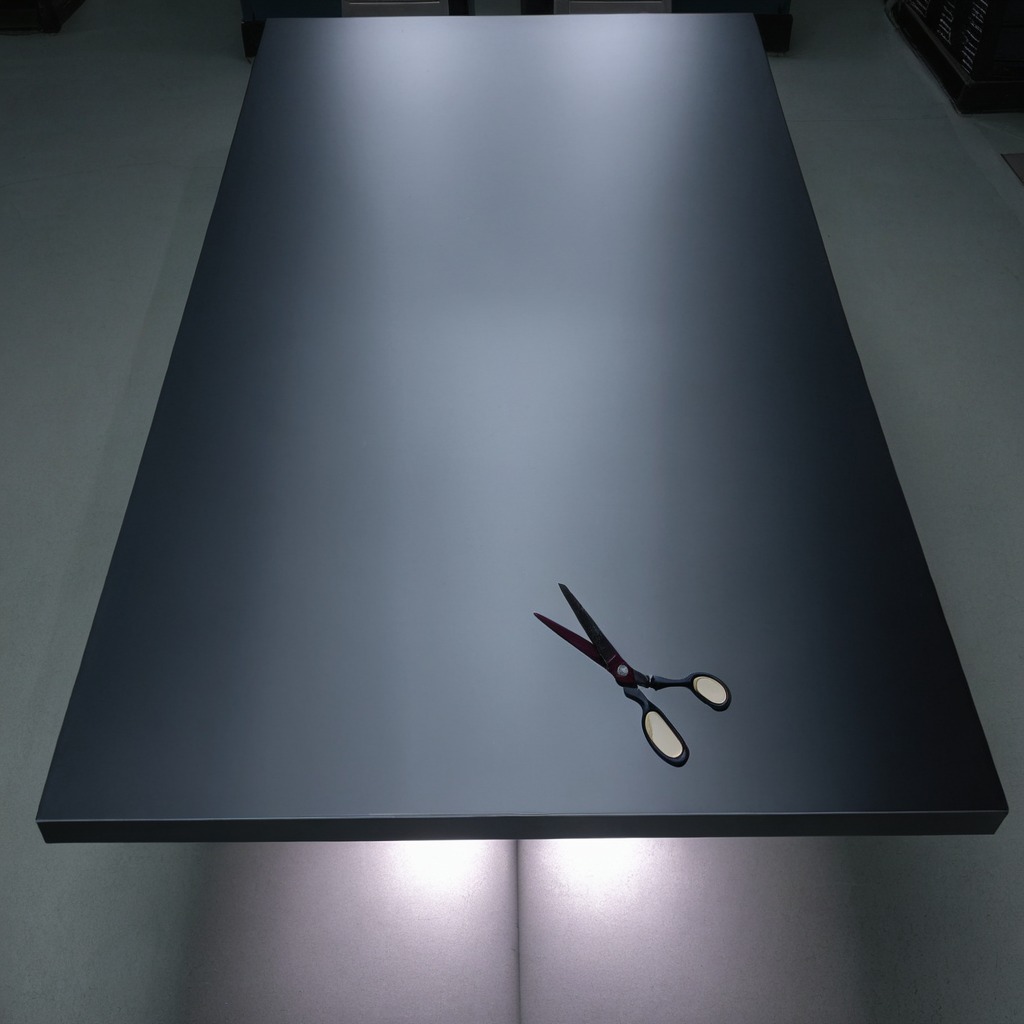
A scissor lying on the tabletop.